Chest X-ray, PA view. Patient: 53 years old, sex F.
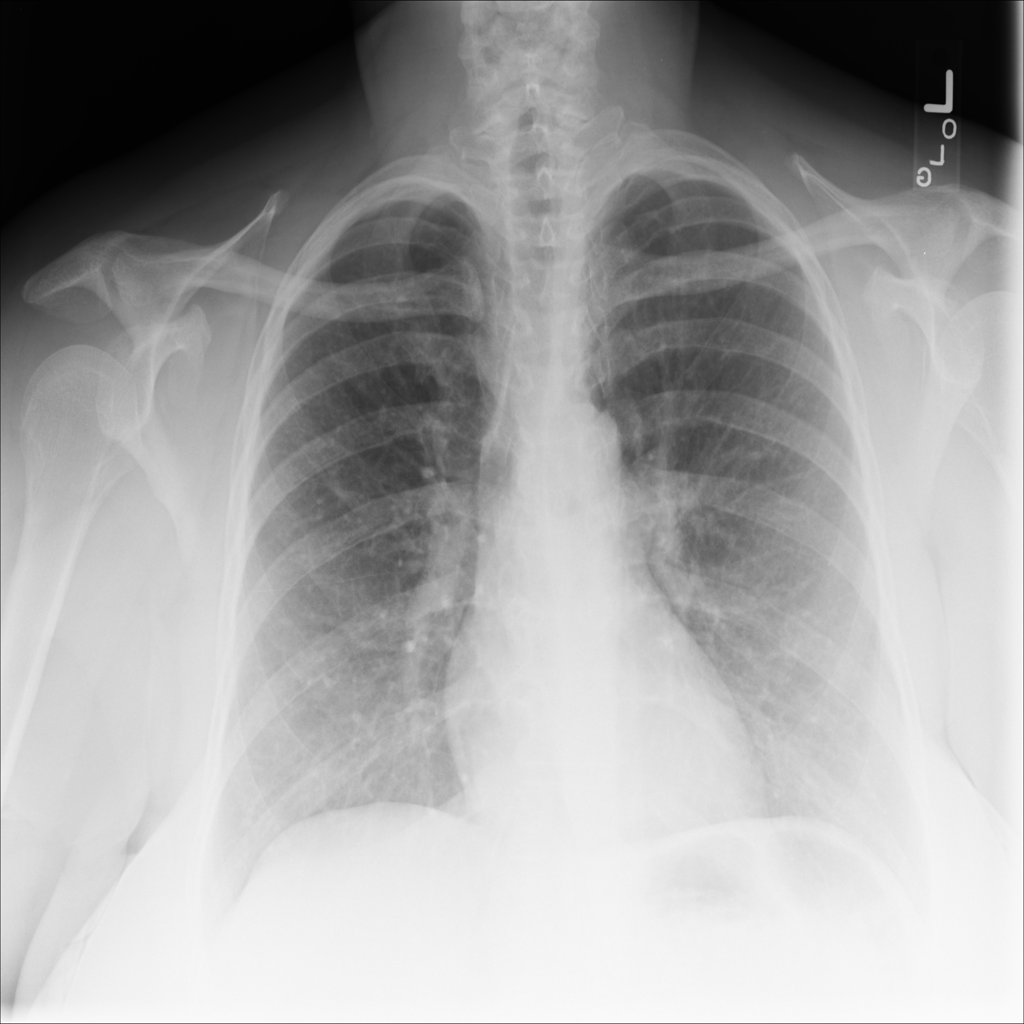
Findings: No Finding